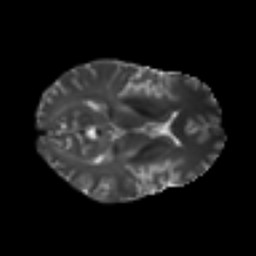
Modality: T2w
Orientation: axial
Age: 36
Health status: ill
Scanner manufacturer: philips
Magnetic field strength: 3 T
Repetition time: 9 s
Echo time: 0.127 s